Field crop: maize
Growth stage: 2
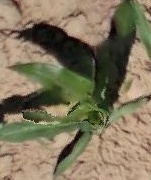
Species: maize